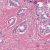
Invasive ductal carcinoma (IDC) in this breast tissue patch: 1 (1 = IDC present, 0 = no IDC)